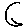
Label: moon